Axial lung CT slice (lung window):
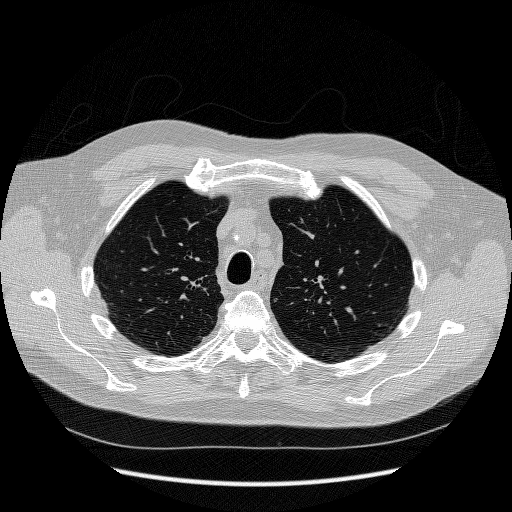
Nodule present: no